Question: I'm absolutely positioning elements inside floating divs. The last absolutely positioned elements sticks to the top of the div in chrome until we resize the window (see <URL>
Things I tried so far:
- -
This only happens in chrome. Any idea why/what is happening?

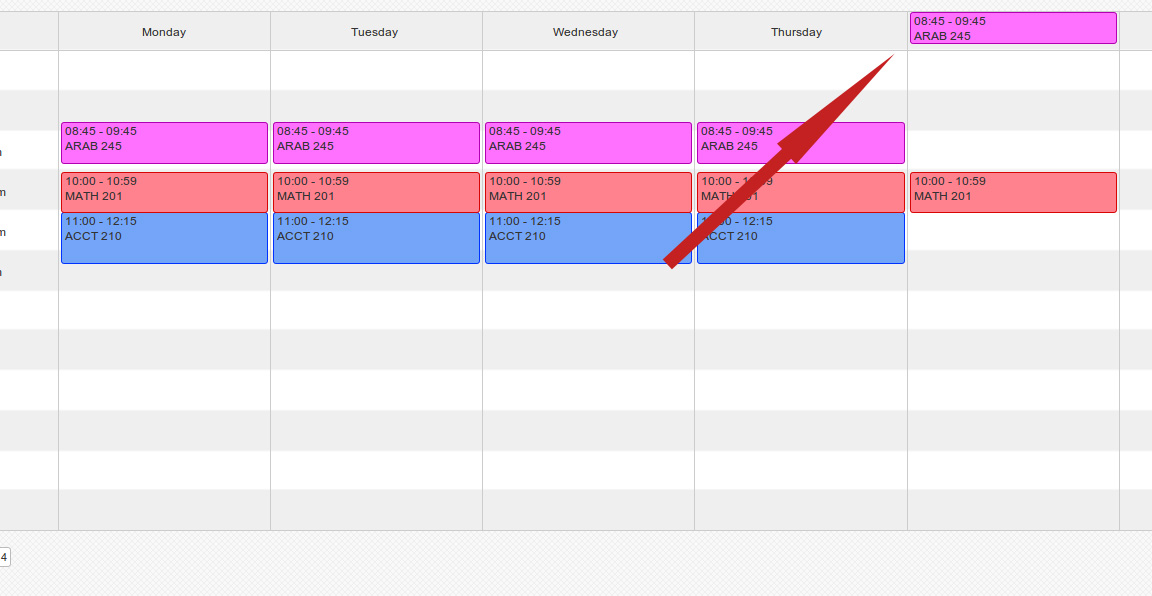
Answer: Only small thing you have to do and everything else is great. Use this
'''
.schedule-course-slot-wrapper {
position: absolute; /*Important*/
border: thin solid;
border-radius: 3px;
margin: 0 2px;
padding: 0 3px;
height: 100%;
}
'''
instead
'''
.schedule-course-slot-wrapper {
position: relative; /*Important*/
border: thin solid;
border-radius: 3px;
margin: 0 2px;
padding: 0 3px;
height: 100%;
}
'''